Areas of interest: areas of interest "Media Organization"
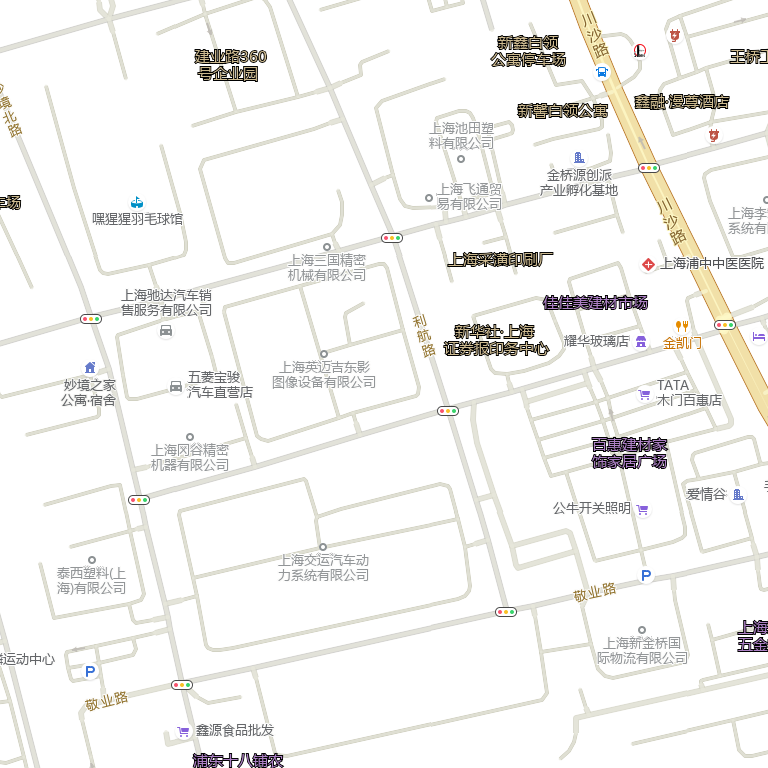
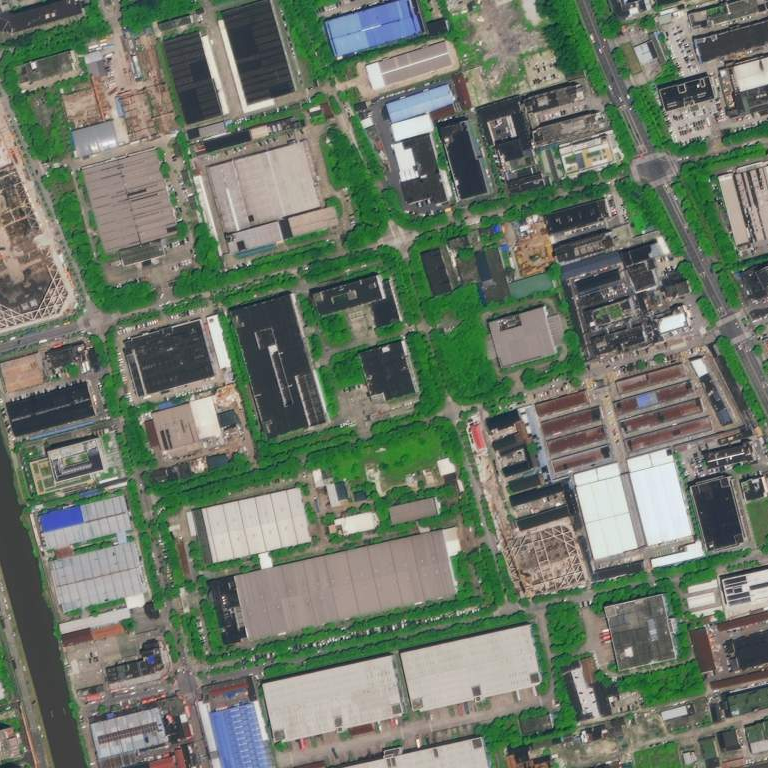